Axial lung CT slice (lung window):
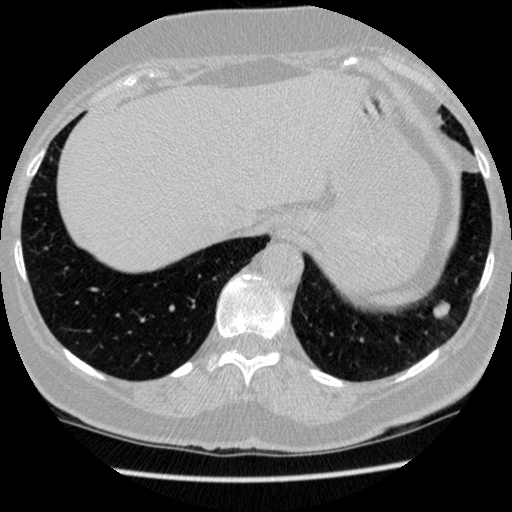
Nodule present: yes
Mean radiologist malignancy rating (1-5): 3.5